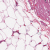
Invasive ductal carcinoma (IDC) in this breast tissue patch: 0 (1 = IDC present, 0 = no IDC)